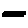
Label: line